Brain MRI, t2w sequence, axial 2D slice.
Patient: age 55, sex F, weight 75 kg, height 1.7 m
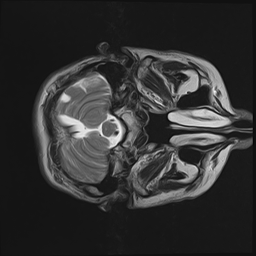